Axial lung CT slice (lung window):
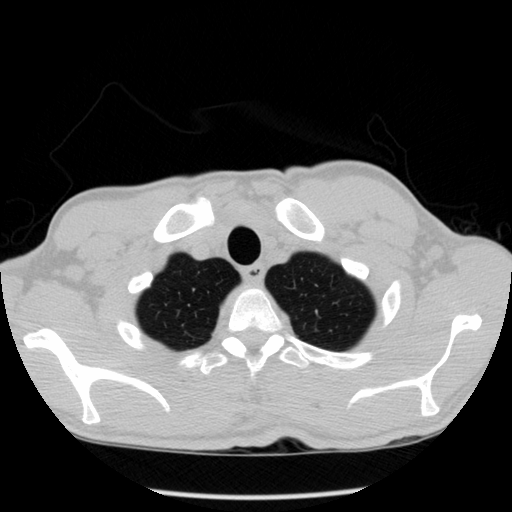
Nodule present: no